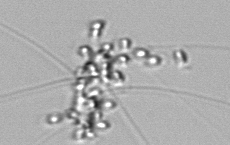
Label: Chaetoceros_didymus_TAG_external_flagellate